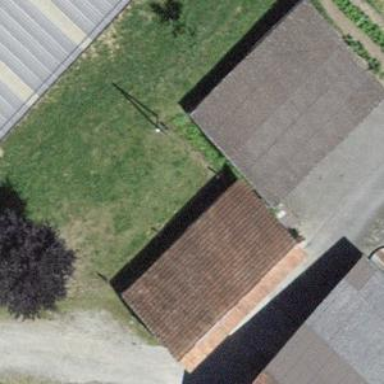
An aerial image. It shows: Barn.